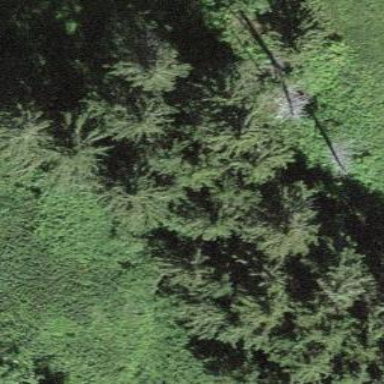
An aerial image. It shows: Forest area.